Interaction volume radius: 10 \u00c5
Interaction volume height: 25 \u00c5
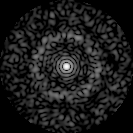
Disorder parameter: 0.8491